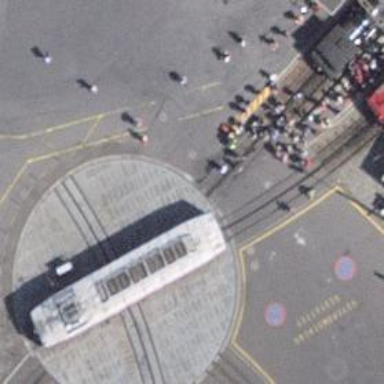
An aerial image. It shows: Bridge with 2 tracks leading to railway turntable in service yard.